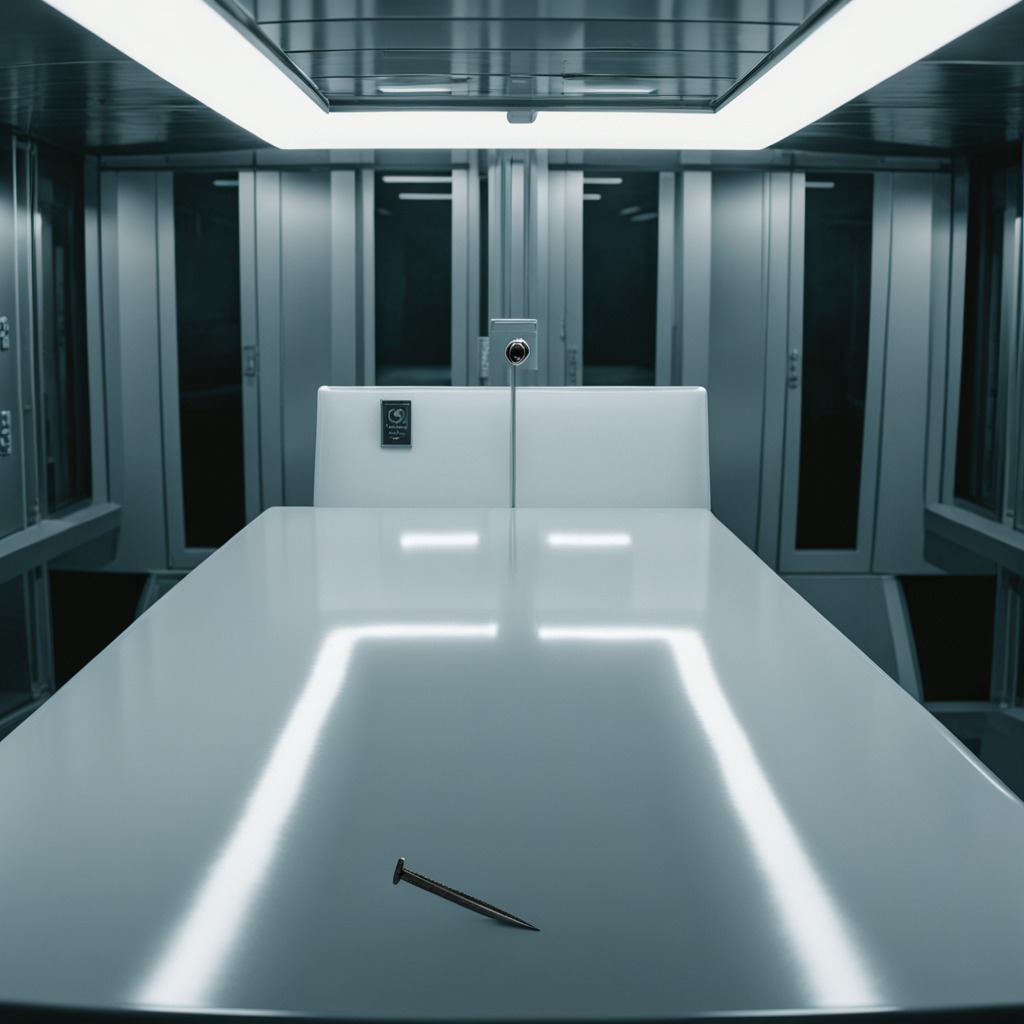
A nail is lying on the table in a ship maintenance bay.